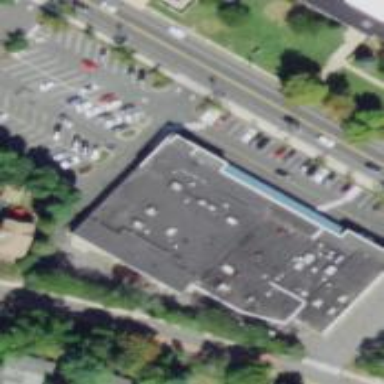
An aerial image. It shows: Pharmacy providing healthcare services.